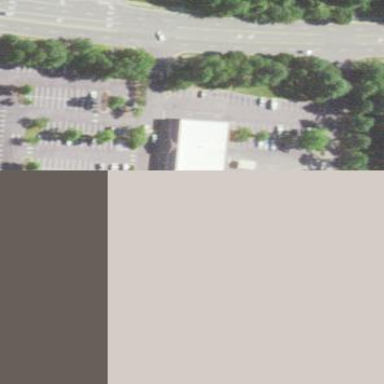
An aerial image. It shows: Commercial building.